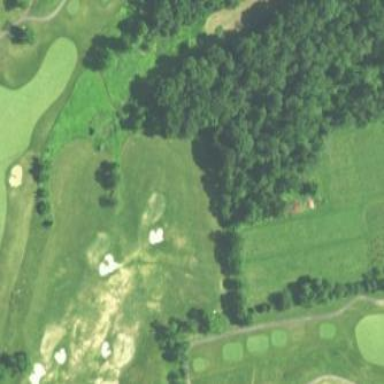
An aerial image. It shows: Grassy area designated for driving range golf.